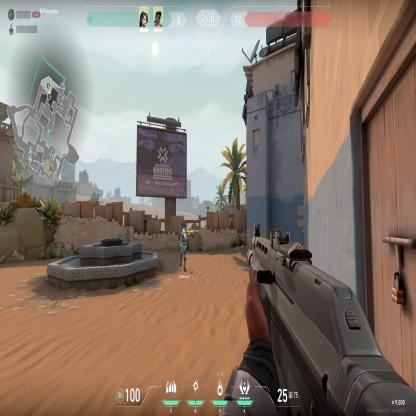
Label: teammate